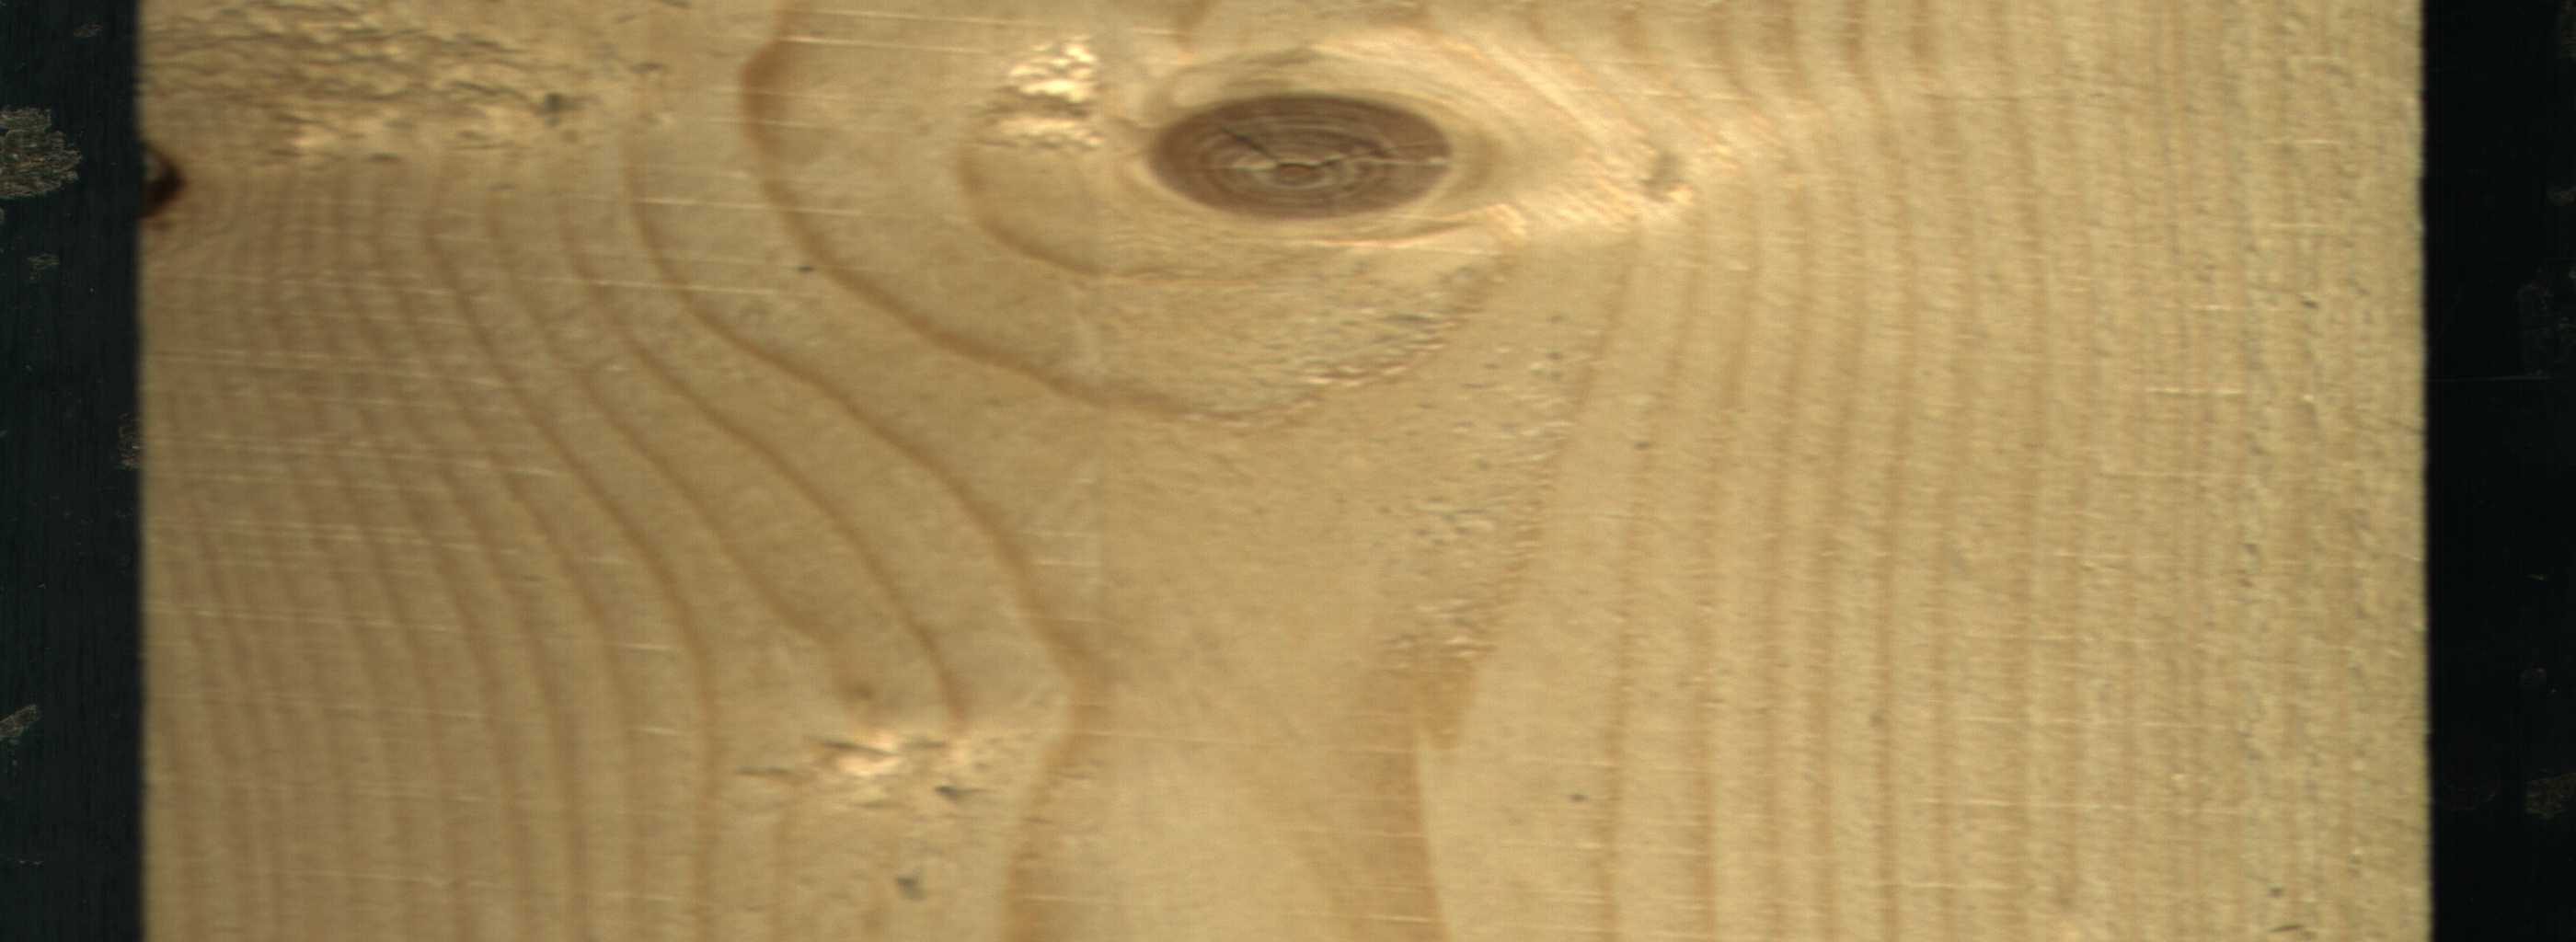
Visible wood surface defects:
knot_with_crack
Knot_missing